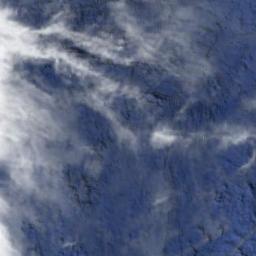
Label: cloud